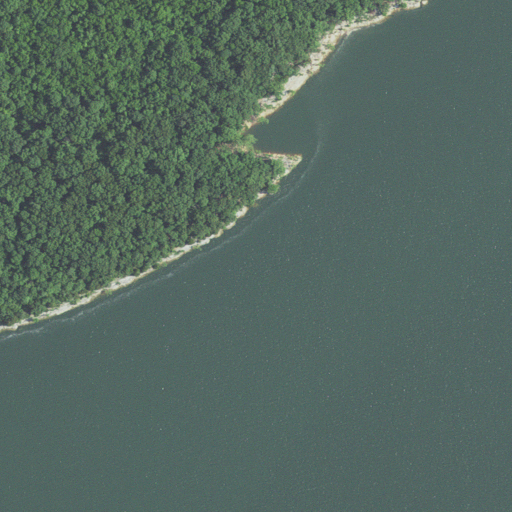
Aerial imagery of cliff(s) in Missouri named Rudledge Bluff containing open water and deciduous forest